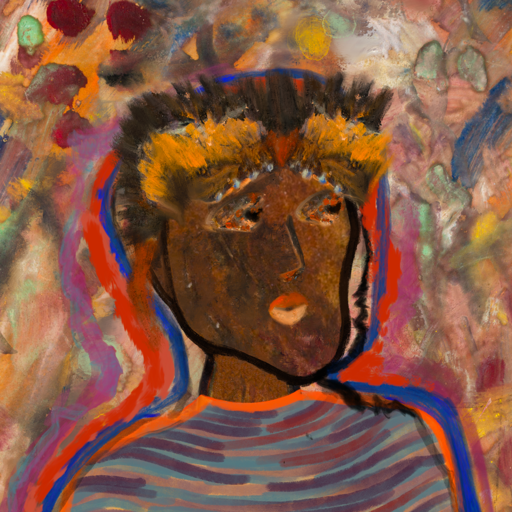
Background: Mother_And_Son_Mother, Head And Neck Side: Mosgoul, Face Side: Gypsy_Queen, Bust: Experience, Hair Side: Experience, Head Accessory: Gypsy_Queen, Second Necklace: Blank, Necklace: Blank, Baby: Blank